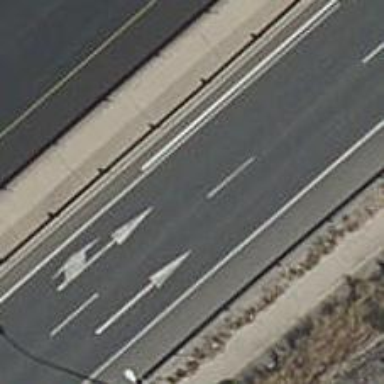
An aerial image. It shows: Motorway link.